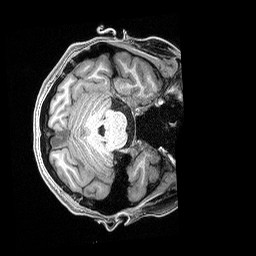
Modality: T1w
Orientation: axial
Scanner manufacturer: siemens
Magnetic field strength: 3 T
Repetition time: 2.4 s
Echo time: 0.00122 s